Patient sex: M
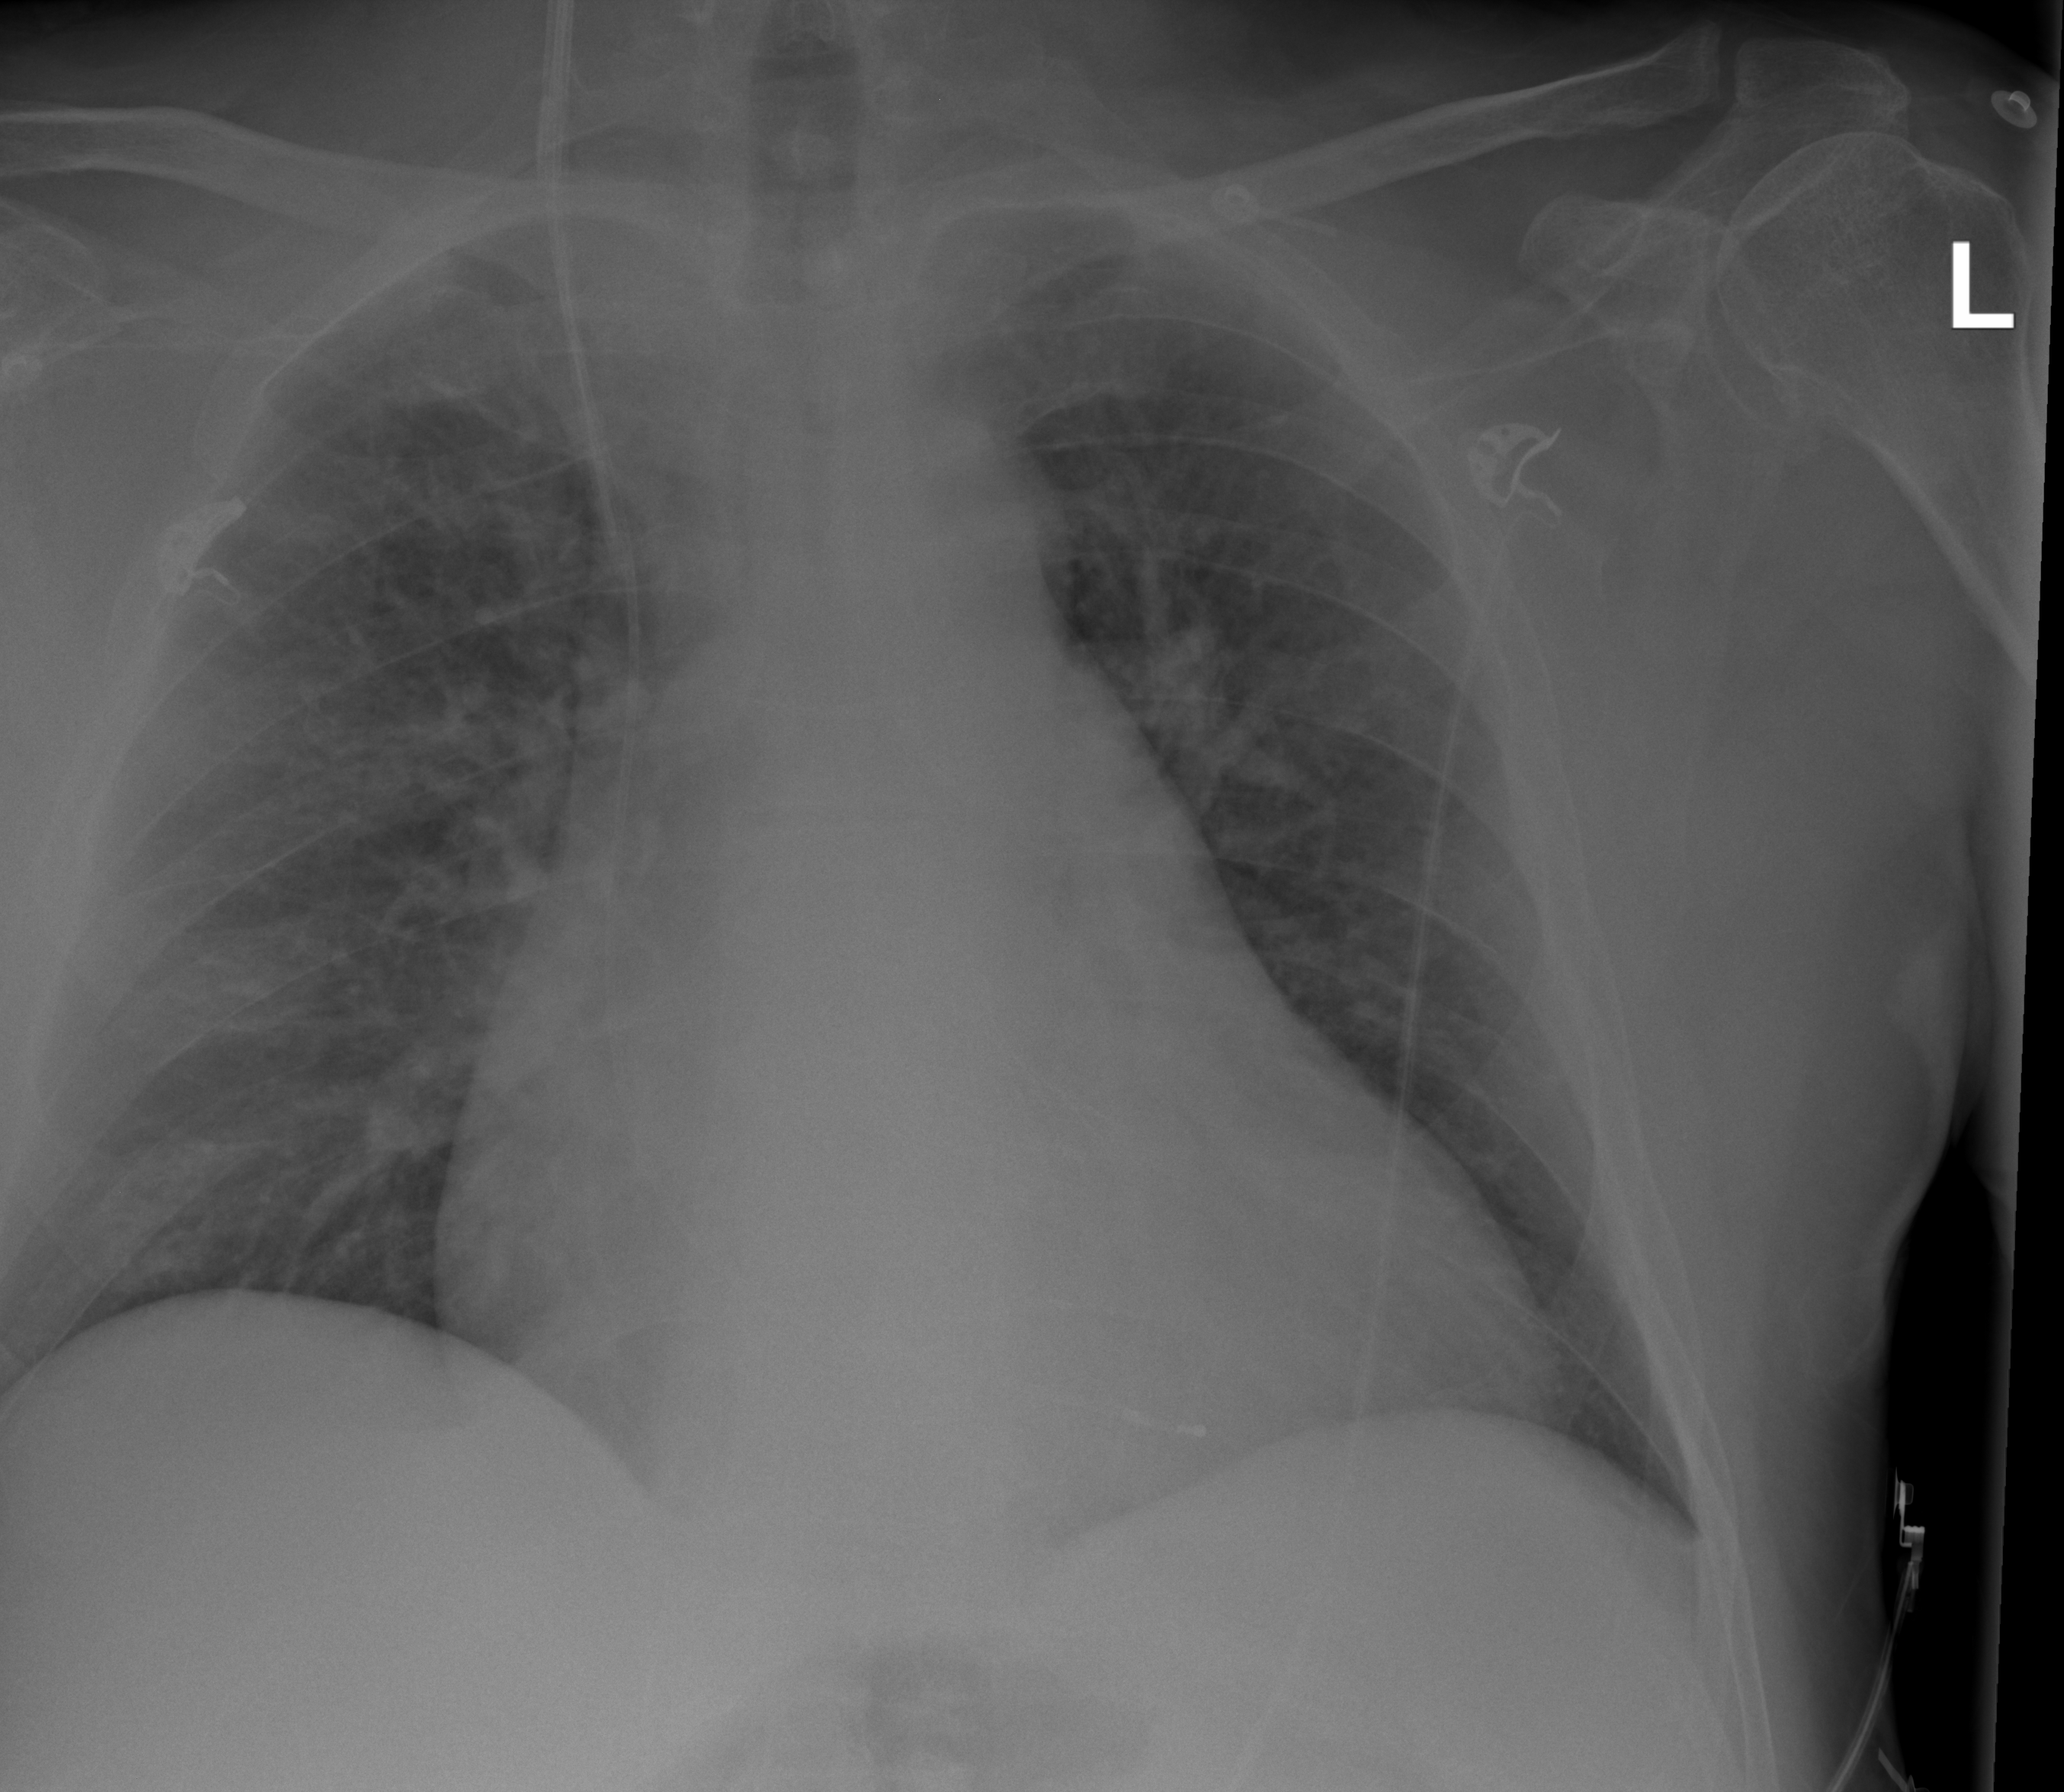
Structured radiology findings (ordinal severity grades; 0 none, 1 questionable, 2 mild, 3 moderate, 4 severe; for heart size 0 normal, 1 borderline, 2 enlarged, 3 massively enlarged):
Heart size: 3
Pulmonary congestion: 2
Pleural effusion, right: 0
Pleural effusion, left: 0
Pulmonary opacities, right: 0
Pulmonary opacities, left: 0
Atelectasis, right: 0
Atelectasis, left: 0